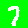
Digit: 7